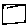
Label: square